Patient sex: M
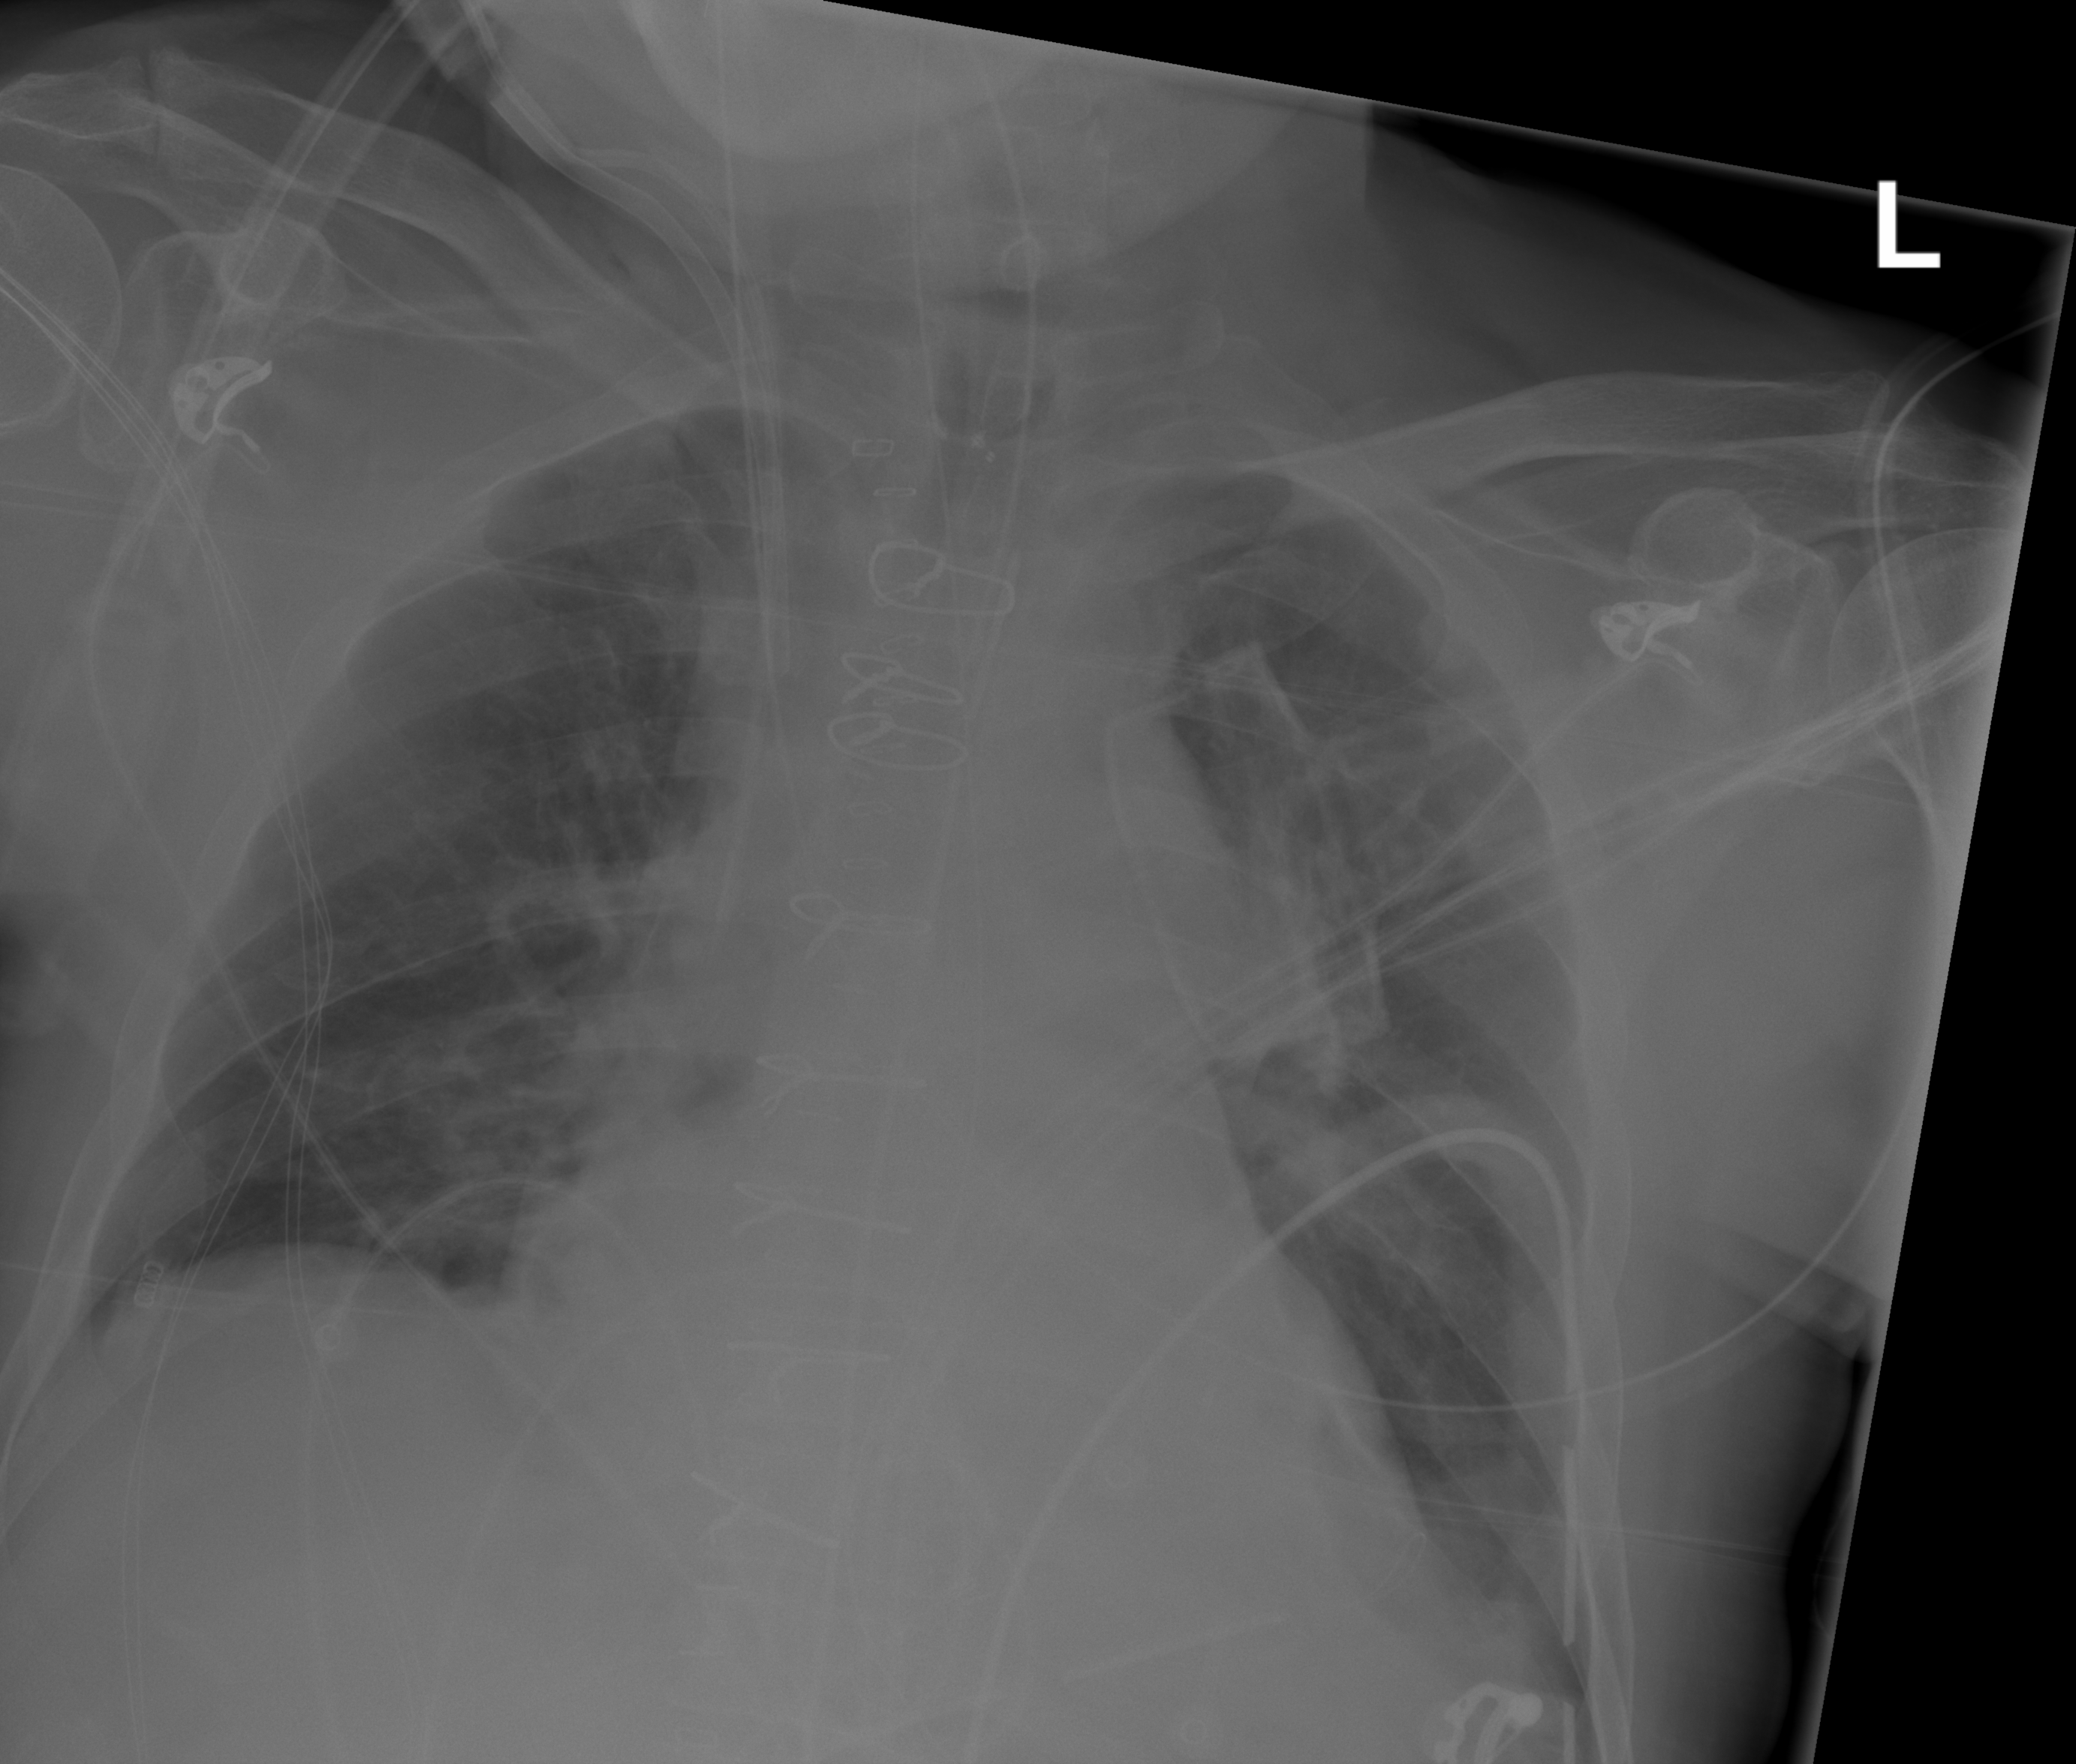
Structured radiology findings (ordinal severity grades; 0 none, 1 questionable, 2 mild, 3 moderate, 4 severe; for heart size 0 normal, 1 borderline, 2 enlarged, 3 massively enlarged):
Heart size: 2
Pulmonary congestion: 2
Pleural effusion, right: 0
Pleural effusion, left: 0
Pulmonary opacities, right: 0
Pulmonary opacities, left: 0
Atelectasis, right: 2
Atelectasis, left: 2